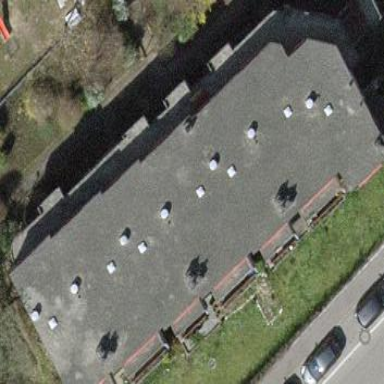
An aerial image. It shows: Building with apartments and flat roof.